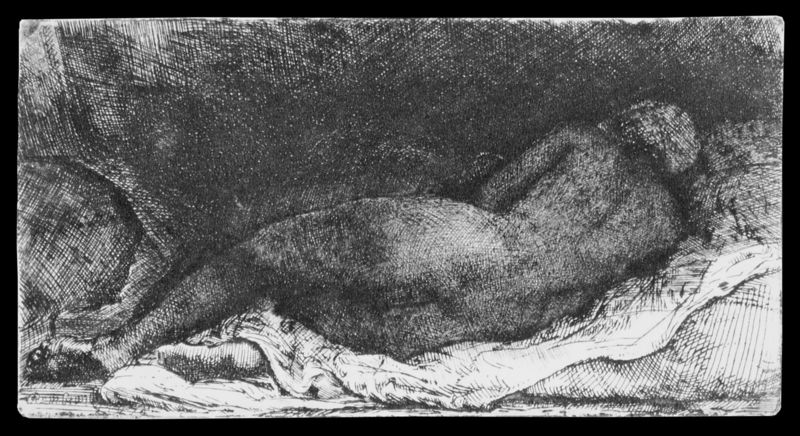
Titel: Die liegende “Negerin”
Künstler: Harmensz van Rijn Rembrandt
Institution: Amsterdam, Rijksmuseum
Schlagwörter: akt, dunkel, schatten, frau, haar, rücken, schwarz, weiss, haare, stoff, decke, modell, grafik, schattierung, linien, füsse, bett, laken, liegend, model, fuss, kohle, hinten, rückenakt, schraffur, radierung, stich, lithografie, liege, schaten, tch